Question: I am trying to learn table-less design and having a difficult time with something that should be easy
I am trying to make a save or cancel button at the bottom right of the screen in the designer it looks good but in the browser (IE and Chrome) the buttons move into the the right part of the form

I have tried height auto and leaving it out all together. If I fix the height of the main div then it works, but I don't always know that height. Is there anyway to make the buttons "flow" at the bottom of the main div?
Thank You
The Code
'''
<%@ Page Title="" Language="C#" AutoEventWireup="true" MasterPageFile="~/Site.Master" CodeBehind="NewAccount.aspx.cs" Inherits="BudgetApplicationCSharp.NewAccount" %>
<asp:Content ID="Content1" ContentPlaceHolderID="HeadContent" runat="server">
<style type="text/css" media="screen">
#container
{
width:500px;
margin: 5px;
}
#main
{
width:500px;
height:auto;
margin:1px;
}
#left
{
float:left;
width:50%;
padding-left:0px;
margin:0px;
}
#right
{
float:right;
width:50%
}
ol
{
list-style:none;
}
input[type=button]
{
float:right;
clear:right;
}
input[type=Text]
{
font:15px "MS Sans Serif";
}
label
{
font:15px "MS Sans Serif";
}
fieldset
{
padding:0px;
margin:0px;
border:0px none;
}
ol
{
padding:0px;
margin:0px;
border:0px none;
}
</style>
</asp:Content>
<asp:Content ID="Content2" ContentPlaceHolderID="MainContent" runat="server">
<div id="container">
<div id="main">
<div id="left">
<fieldset>
<ol>
<li>
<label for="AccountName">
Account Name</label>
<input id="AccountName" runat="server" />
</li>
<li>
<label for="Description">
Description</label>
<input id="Description" runat="server" />
</li>
<li>
<label for="InstituteName">
Institute Name</label>
<input id="InstituteName" runat="server" />
</li>
<li>
<label for="AccountType">
Institute Name</label>
<select id="cboAccountType" runat="server">
</select>
</li>
</ol>
</fieldset>
</div>
<div id="right">
<fieldset>
<ol>
<li>
<label for="AccountNumber">
Account Number</label>
<input id="AccountNumber" runat="server" />
</li>
<li>
<label for="RoutingNumber">
Routing Number</label>
<input id="RoutingNumber" runat="server" />
</li>
</ol>
</fieldset>
</div>
</div>
<div id="buttons">
<input id="btnSave" type="button" value="Save" runat="server" />
<input id="btnCancel" type="button" value="Cancel" runat="server" />
</div>
</div>
</asp:Content>
'''
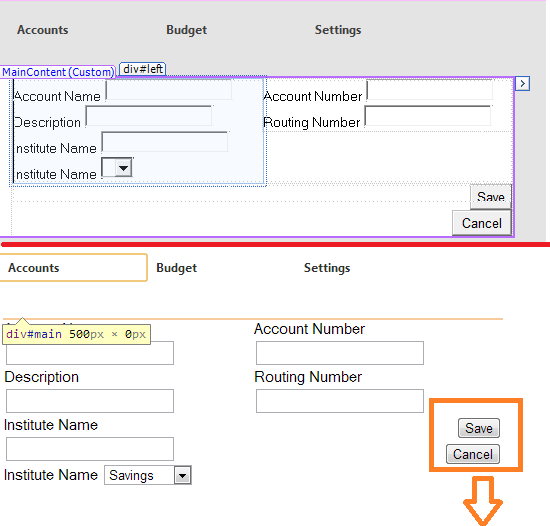
Answer: Adding the style rule '#buttons { clear: both; }' should cause the button div to go below the floated divs.